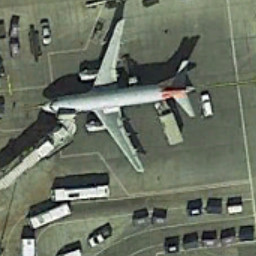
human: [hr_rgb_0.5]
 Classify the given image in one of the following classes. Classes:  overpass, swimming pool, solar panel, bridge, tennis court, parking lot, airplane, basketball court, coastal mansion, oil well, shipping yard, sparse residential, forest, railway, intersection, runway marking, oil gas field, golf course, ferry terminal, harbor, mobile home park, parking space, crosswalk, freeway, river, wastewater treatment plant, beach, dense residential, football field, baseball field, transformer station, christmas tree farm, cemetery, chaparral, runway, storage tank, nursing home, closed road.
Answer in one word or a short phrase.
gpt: airplane